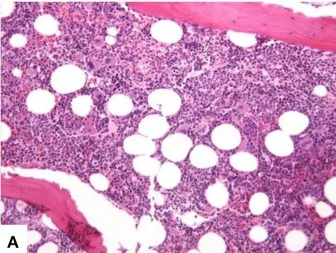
Characteristic pictures of the bone marrow biopsy. (A) Hypercellular bone marrow with panmyelosis (trilineage hyperplasia).
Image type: pathology (h&e)